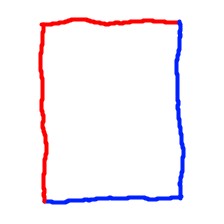
Shape: rectangle